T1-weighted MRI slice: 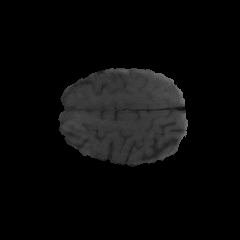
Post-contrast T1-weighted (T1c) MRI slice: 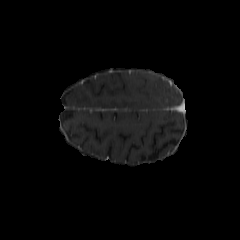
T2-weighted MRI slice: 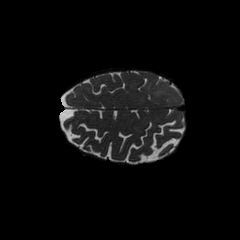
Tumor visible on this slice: yes